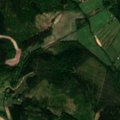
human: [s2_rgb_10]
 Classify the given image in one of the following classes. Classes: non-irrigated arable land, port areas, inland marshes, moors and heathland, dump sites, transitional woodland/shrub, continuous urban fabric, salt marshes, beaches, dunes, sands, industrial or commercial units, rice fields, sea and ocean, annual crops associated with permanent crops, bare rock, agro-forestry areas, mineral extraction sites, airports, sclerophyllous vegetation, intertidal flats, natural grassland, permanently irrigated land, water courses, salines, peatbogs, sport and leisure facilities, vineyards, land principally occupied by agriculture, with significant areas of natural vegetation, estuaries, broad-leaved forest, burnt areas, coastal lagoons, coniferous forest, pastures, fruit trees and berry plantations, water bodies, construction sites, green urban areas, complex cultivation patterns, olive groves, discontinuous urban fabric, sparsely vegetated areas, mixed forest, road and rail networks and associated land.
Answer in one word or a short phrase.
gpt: non-irrigated arable land, land principally occupied by agriculture, with significant areas of natural vegetation, coniferous forest, mixed forest